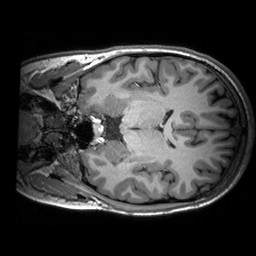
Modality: T1w
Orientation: coronal
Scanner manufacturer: siemens
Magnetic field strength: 3 T
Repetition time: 2.53 s
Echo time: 0.00288 s